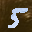
Label: 5